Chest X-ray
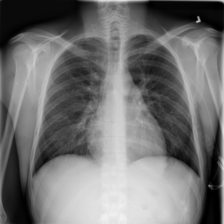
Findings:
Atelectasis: negative
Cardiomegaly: negative
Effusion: negative
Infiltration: positive
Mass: negative
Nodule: negative
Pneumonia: negative
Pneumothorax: negative
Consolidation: negative
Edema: negative
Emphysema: negative
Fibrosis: negative
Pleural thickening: negative
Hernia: negative